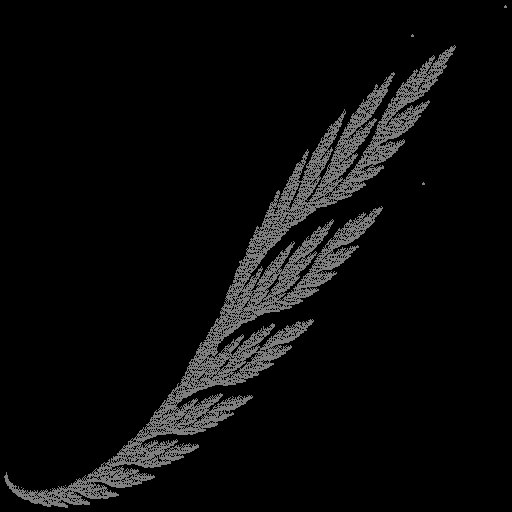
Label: snail